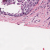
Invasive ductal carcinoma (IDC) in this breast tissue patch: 1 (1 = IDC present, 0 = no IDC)